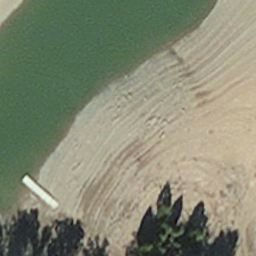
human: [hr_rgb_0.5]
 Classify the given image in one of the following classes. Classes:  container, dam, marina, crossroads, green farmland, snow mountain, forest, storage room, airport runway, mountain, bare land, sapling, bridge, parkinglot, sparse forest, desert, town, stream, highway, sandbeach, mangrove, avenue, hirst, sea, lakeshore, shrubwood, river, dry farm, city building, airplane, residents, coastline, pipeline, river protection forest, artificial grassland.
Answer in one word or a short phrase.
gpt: hirst